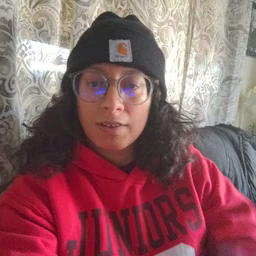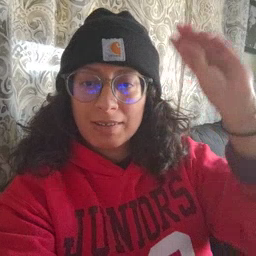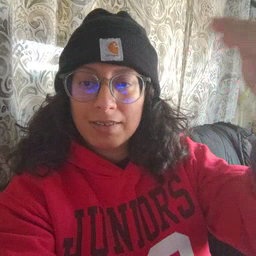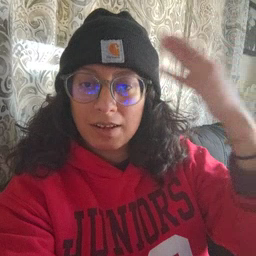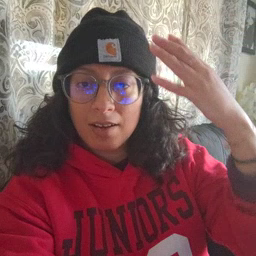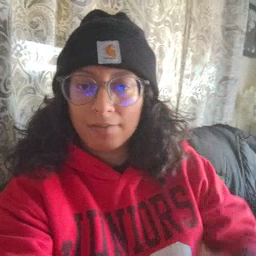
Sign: sun